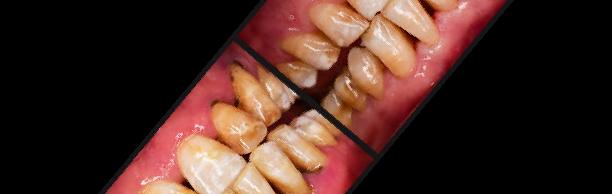
Condition: Calculus